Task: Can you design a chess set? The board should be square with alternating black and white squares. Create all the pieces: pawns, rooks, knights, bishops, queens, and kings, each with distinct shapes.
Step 1318:
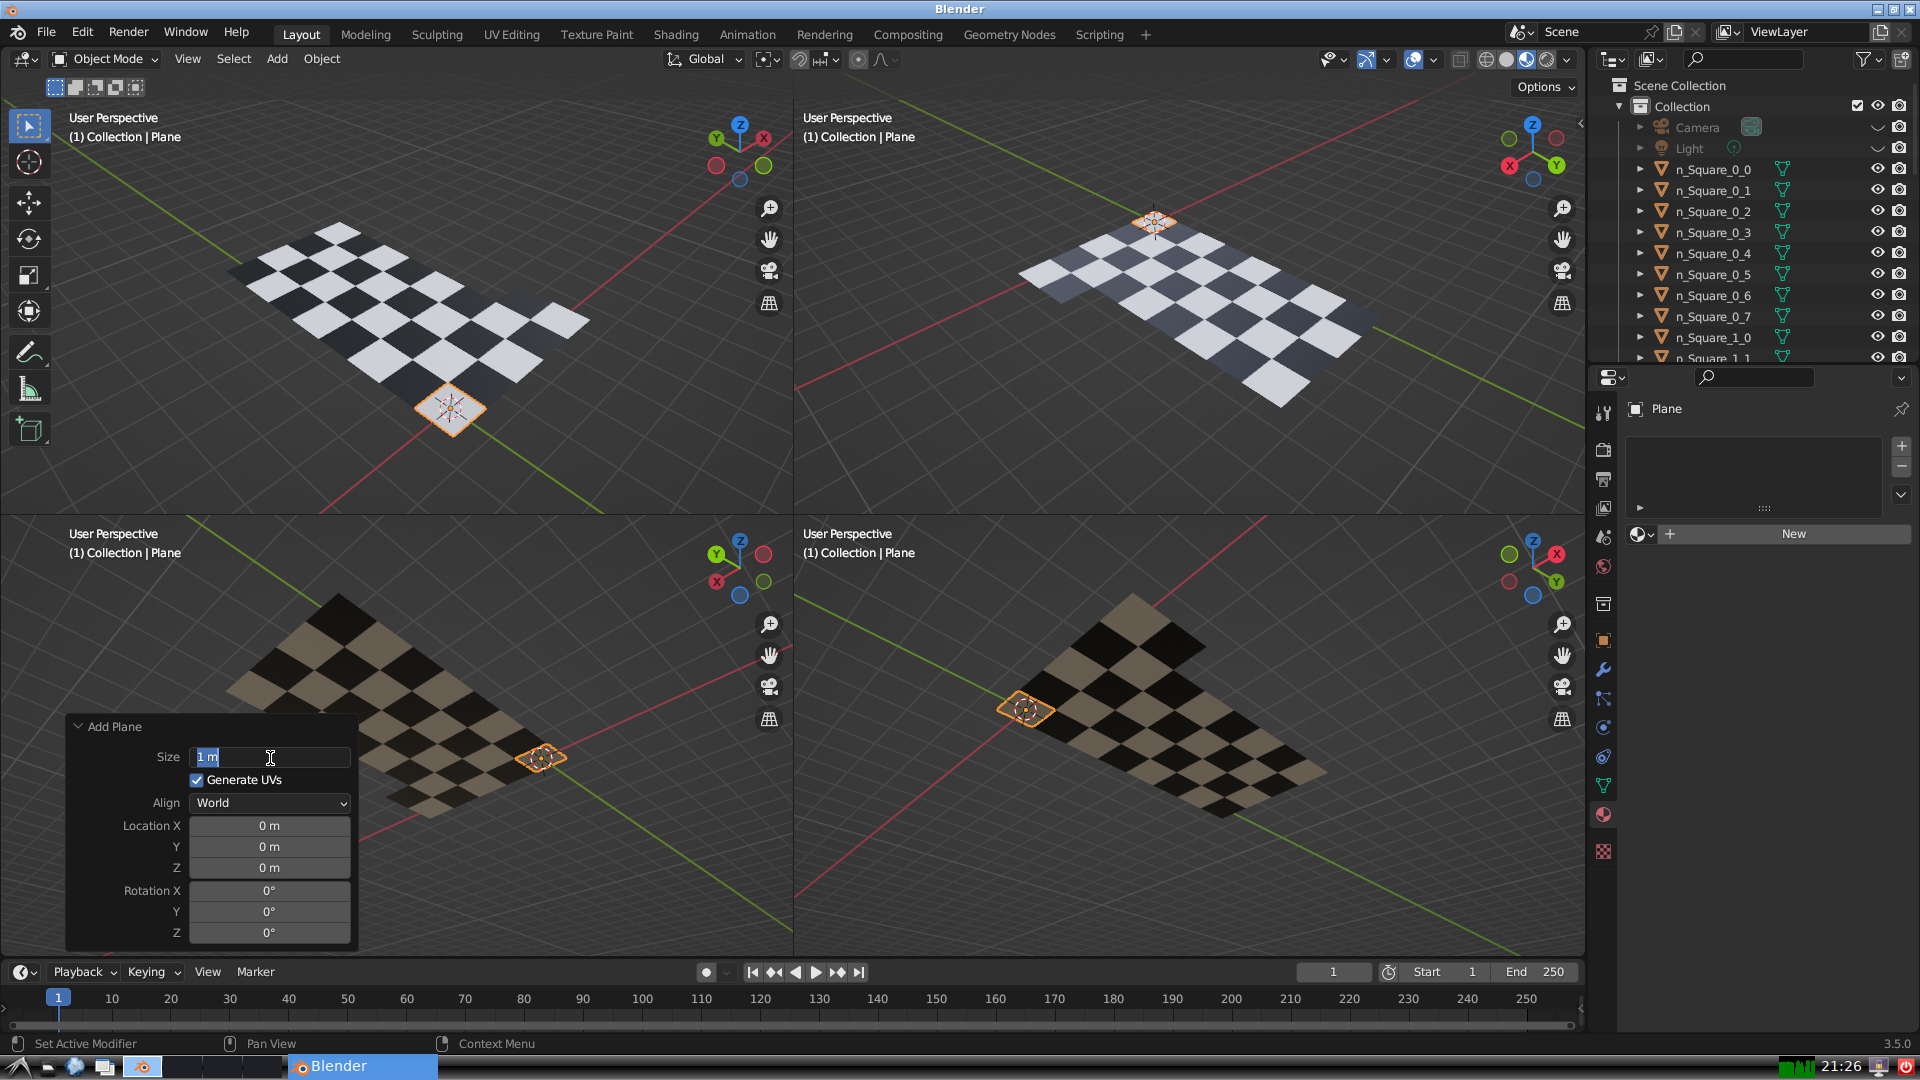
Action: input_text: 1.0